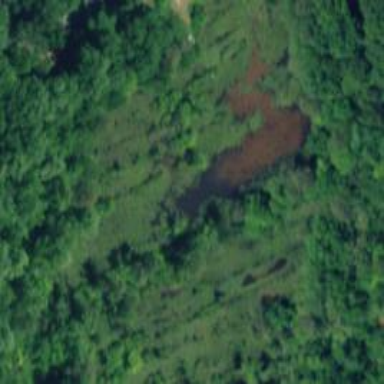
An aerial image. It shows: Swamp in wetland area.